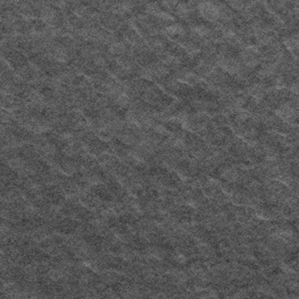
Label: frost